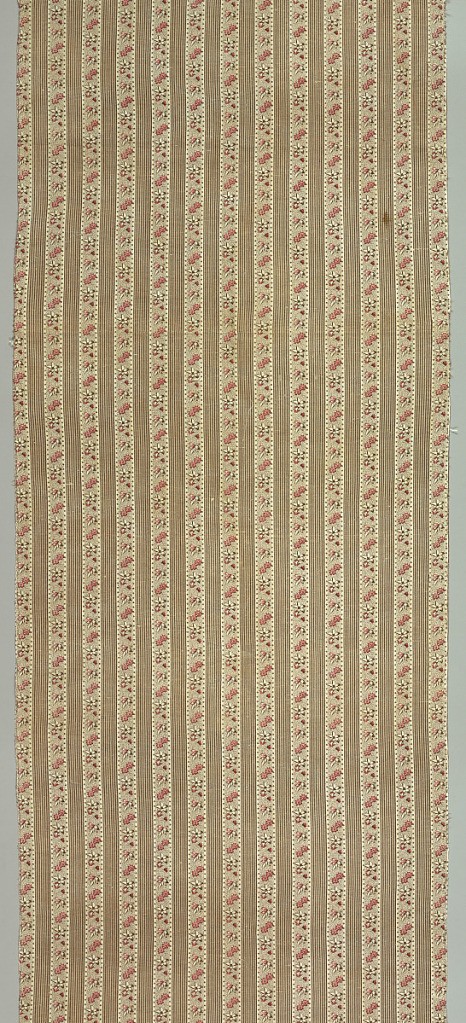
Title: Samples
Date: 19th century
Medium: cotton Technique: printed
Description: Four samples patterned by alternate stripes of the following: narrow brown stripes, herringbone stripes and stripes of flowers and leaves of brown and red on a vermicular ground edged with very small brown flowers.